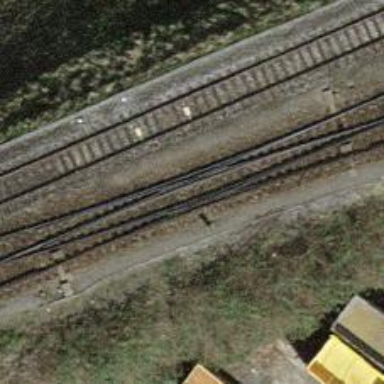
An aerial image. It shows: Single-track electrified railway yard with contact line electrification.